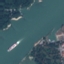
Land use / land cover class: River